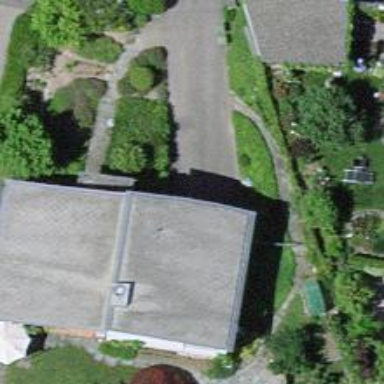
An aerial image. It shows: Residential building.